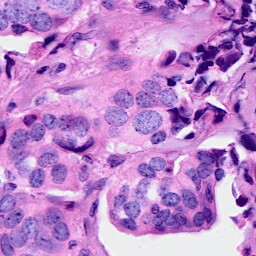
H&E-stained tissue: Breast